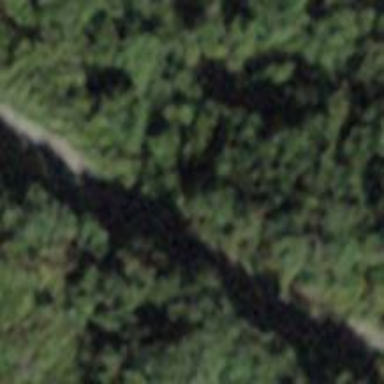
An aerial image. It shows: Path with excellent trail visibility on the ground.